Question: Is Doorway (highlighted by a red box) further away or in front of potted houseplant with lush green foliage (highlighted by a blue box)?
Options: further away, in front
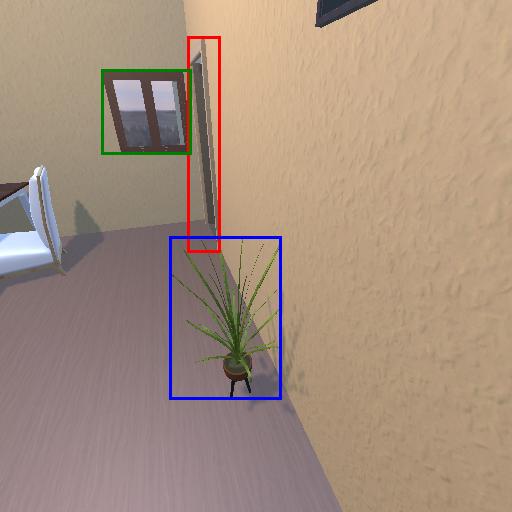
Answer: further away